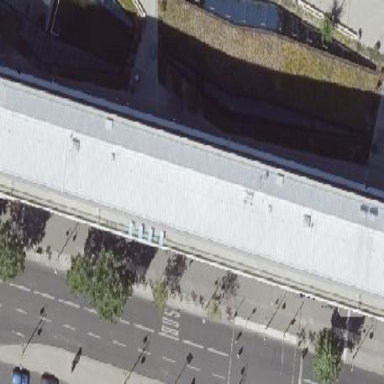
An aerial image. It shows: Commercial building with flat roof.